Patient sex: M
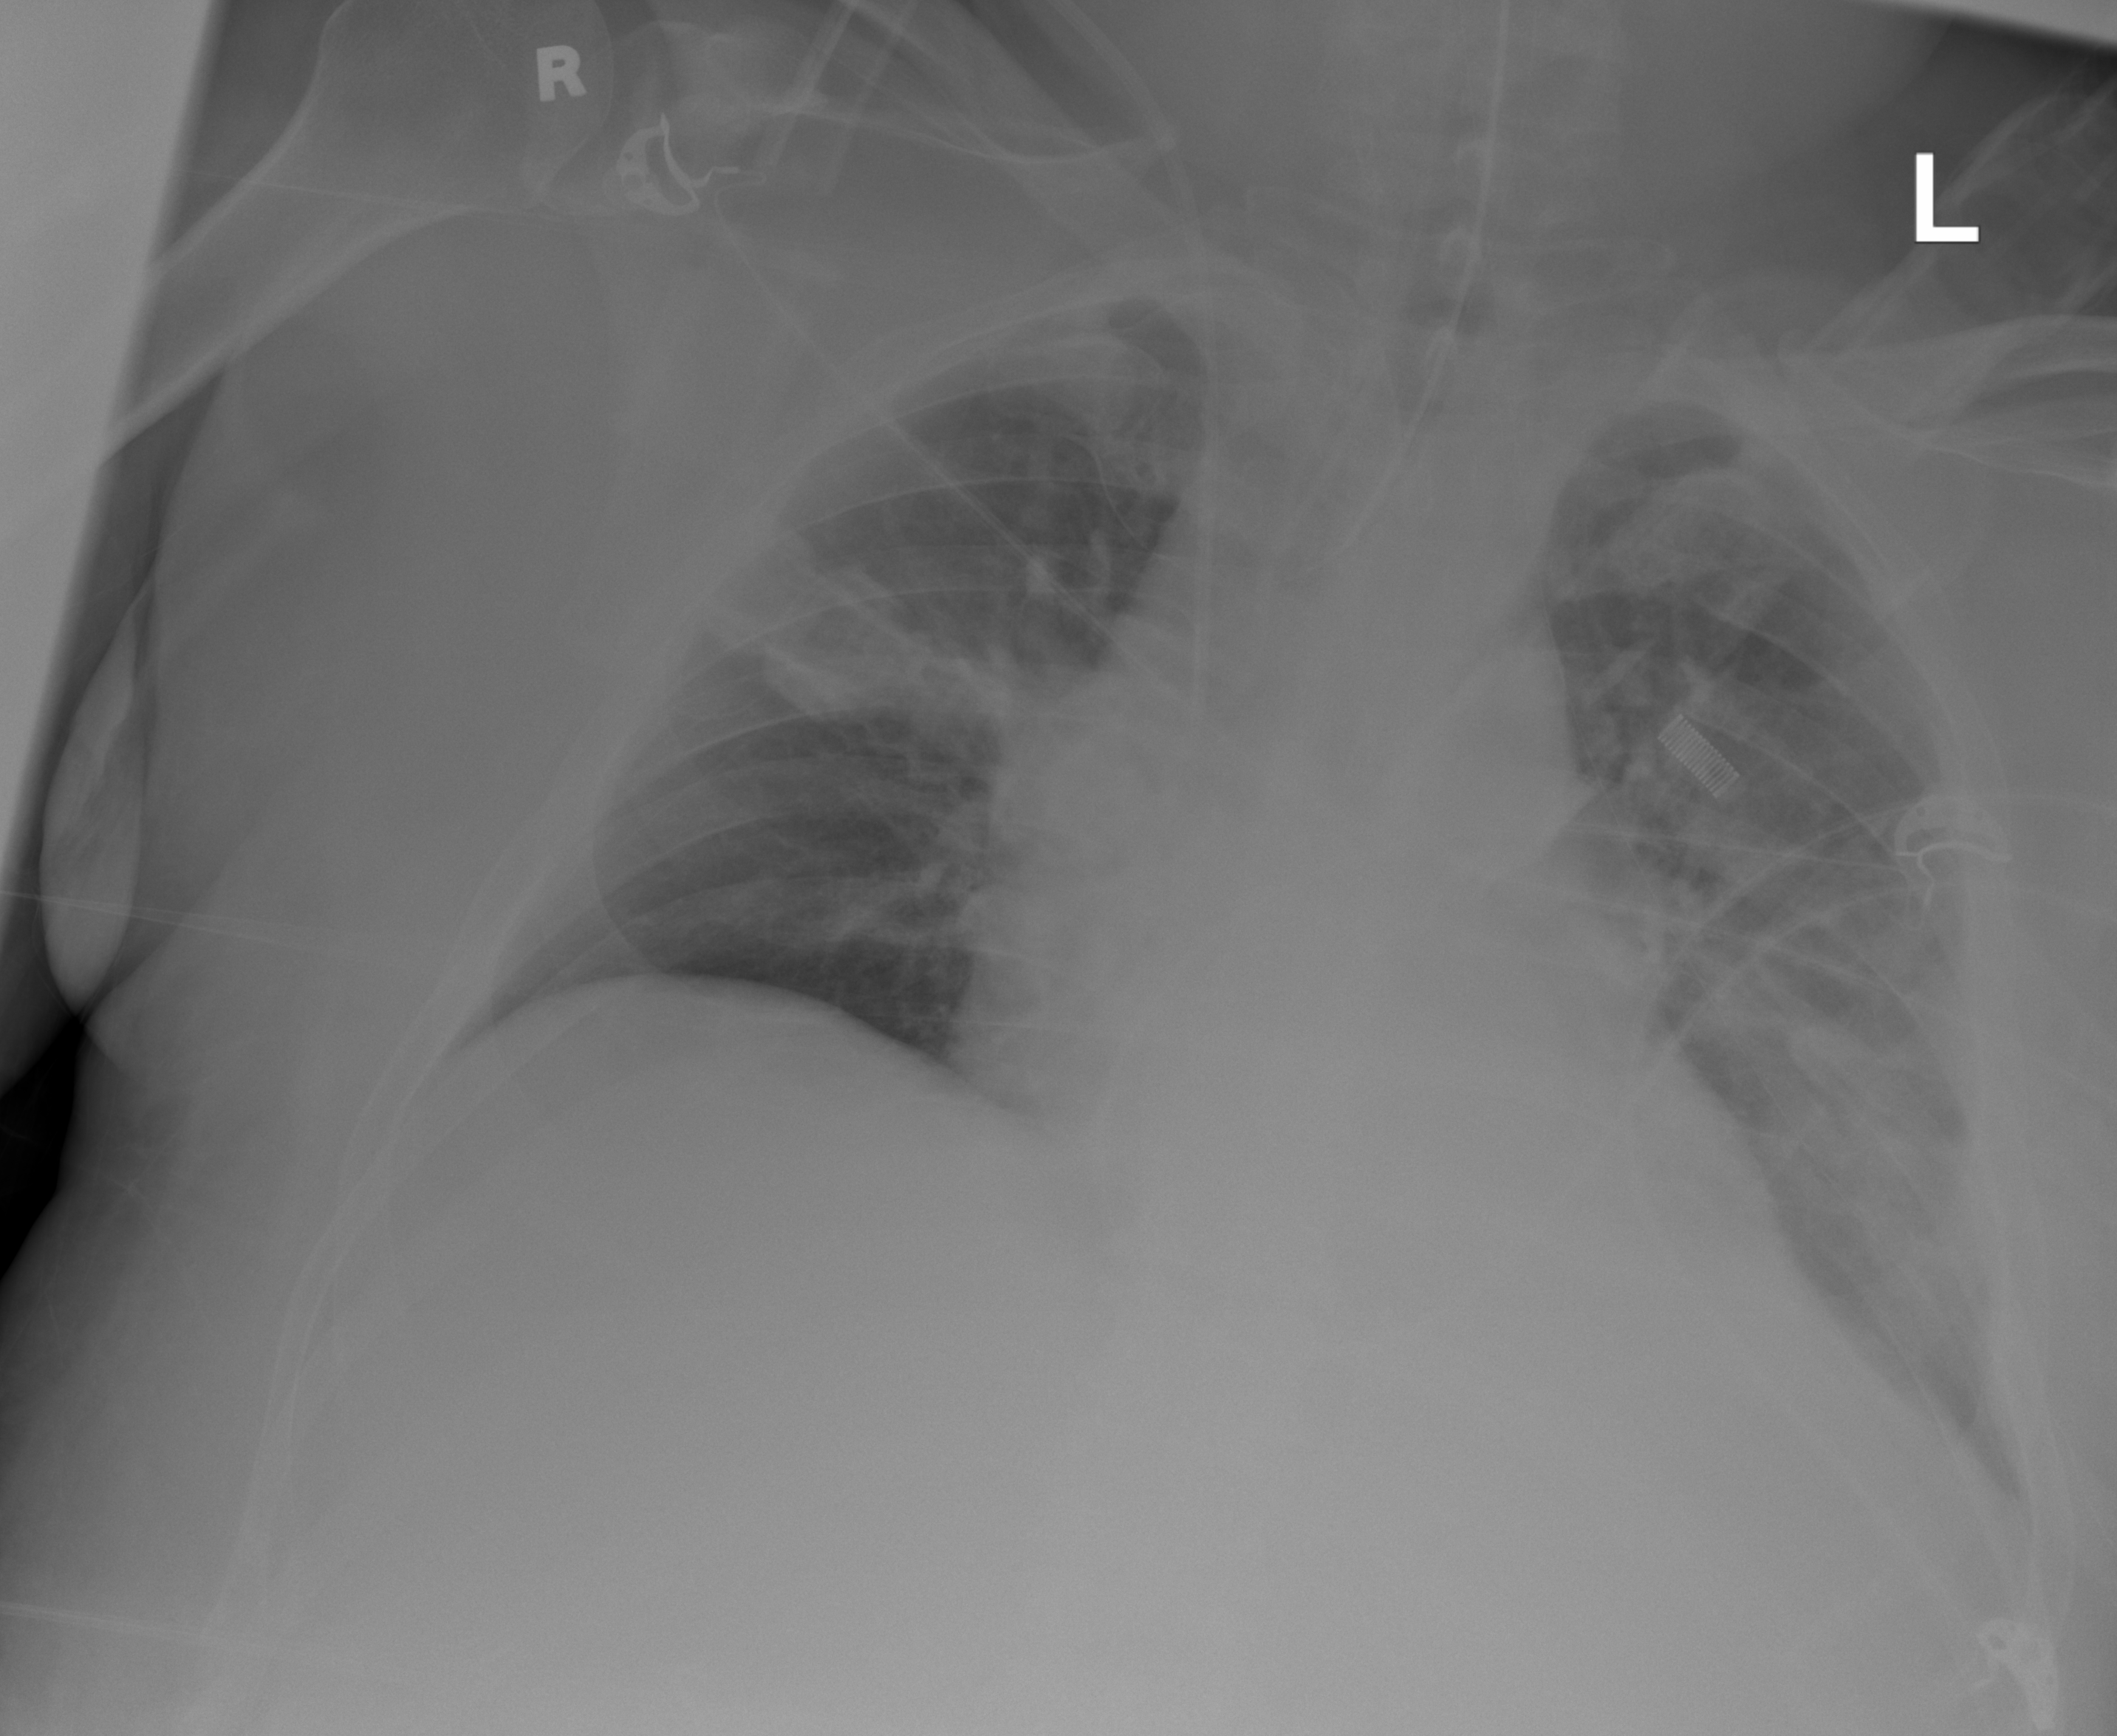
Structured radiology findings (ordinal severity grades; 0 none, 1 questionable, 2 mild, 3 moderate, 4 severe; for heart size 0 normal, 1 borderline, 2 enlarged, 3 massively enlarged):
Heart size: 1
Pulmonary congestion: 0
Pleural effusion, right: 0
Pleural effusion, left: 2
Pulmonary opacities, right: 0
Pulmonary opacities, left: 2
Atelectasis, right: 0
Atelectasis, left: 2